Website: lowes
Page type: payment
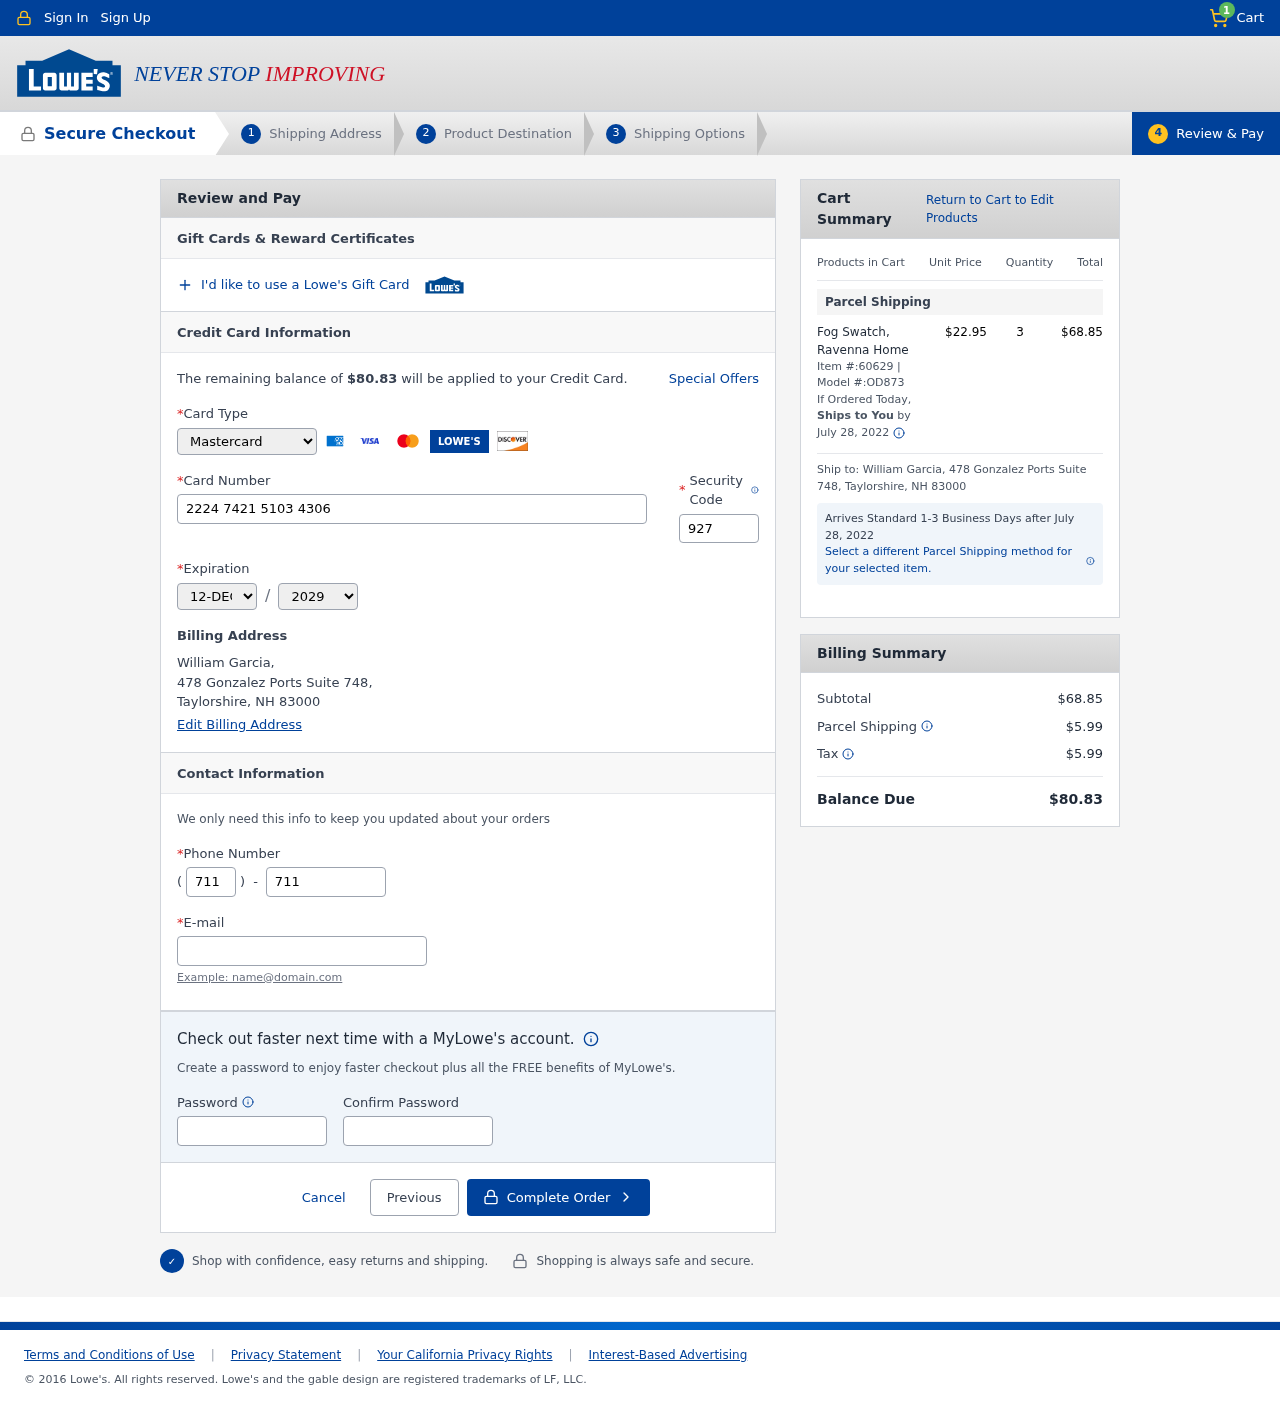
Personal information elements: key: PII_CARD_CVV
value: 927
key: PII_CARD_EXPIRY_MONTH
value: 12
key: PII_CARD_EXPIRY_YEAR
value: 29
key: PII_CARD_NUMBER
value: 2224 7421 5103 4306
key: PII_CARD_TYPE
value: Mastercard
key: PII_CITY_STATE_ZIP
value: Taylorshire, NH 83000
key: PII_EMAIL
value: william_garcia@gmail.com
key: PII_FULLNAME
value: William Garcia,
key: PII_PHONE
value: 7116361073
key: PII_PHONE_AREA
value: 711
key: PII_STREET
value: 478 Gonzalez Ports Suite 748,
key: PII_FULLNAME2
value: William Garcia
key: PII_STREET2
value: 478 Gonzalez Ports Suite 748
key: PII_CITY_STATE_ZIP2
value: Taylorshire, NH 83000
Product elements: key: PRODUCT1_NAME
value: Fog Swatch, Ravenna Home
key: PRODUCT1_PRICE
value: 22.95
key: PRODUCT1_QUANTITY
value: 3
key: PRODUCT1_ITEM
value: Item #:60629
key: PRODUCT1_MODEL
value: Model #:OD873
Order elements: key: ORDER_NUM_ITEMS
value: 1
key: ORDER_TOTAL
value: $80.83
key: ORDER_SHIPPING_DATE
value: July 28, 2022
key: ORDER_SUBTOTAL
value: $68.85
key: ORDER_SHIPPING_DATE2
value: July 28, 2022
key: ORDER_SHIPPING_COST
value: $5.99
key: ORDER_TAX
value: $5.99